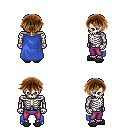
a pixel art fantasy rpg character, male body template, skeleton, blue cape, magenta pants, brown short bangs hairstyle, gray slippers, four views (front, back, left, right), 2x2 character sprite sheet, small pixel art, hard edges, no anti-aliasing